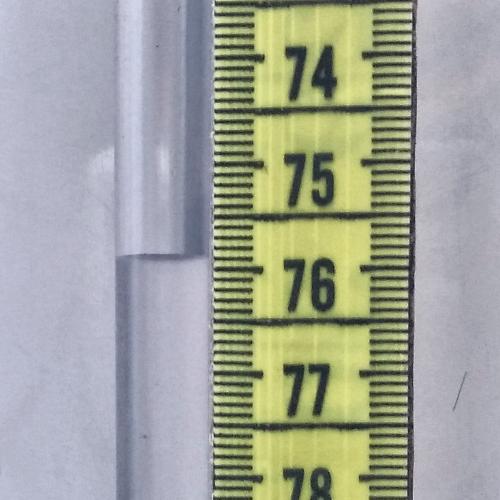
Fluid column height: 75.9 cm